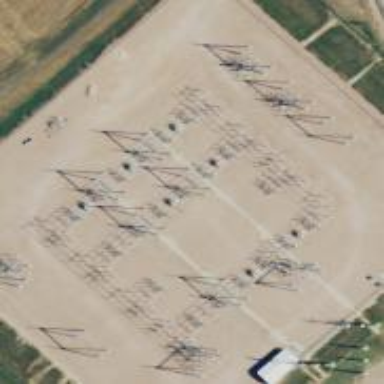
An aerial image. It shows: Switch for power supply.